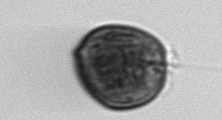
Label: Prorocentrum